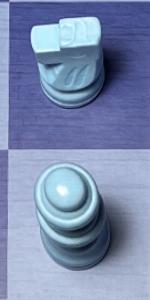
Label: Queen_White